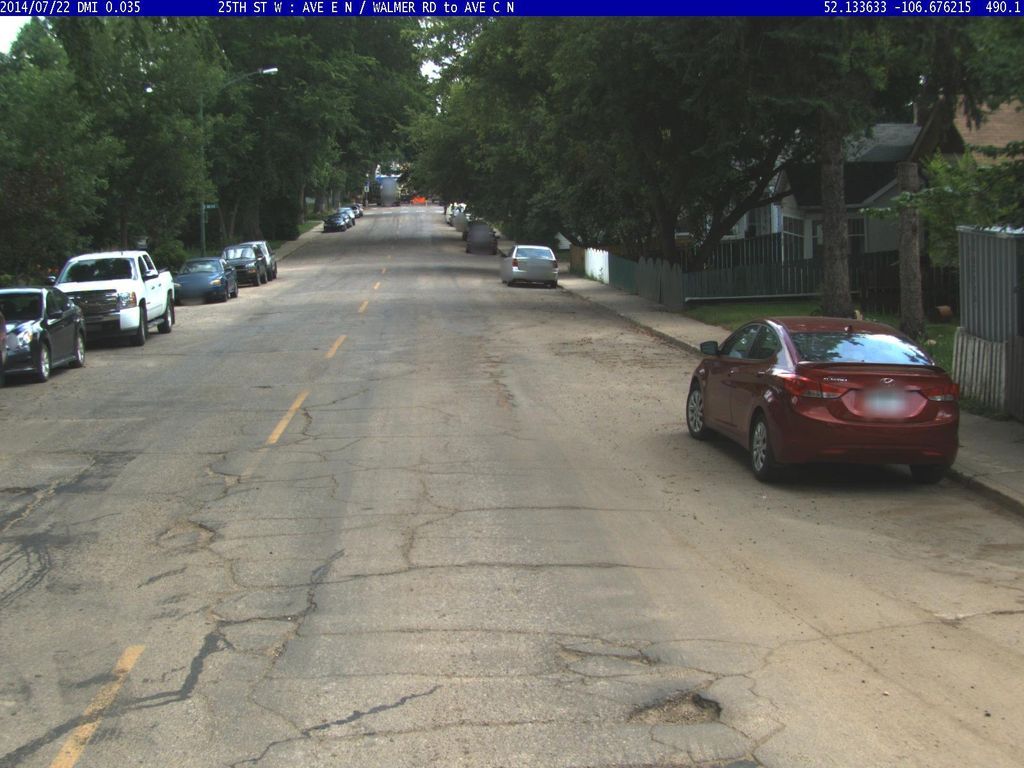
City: saskatoon